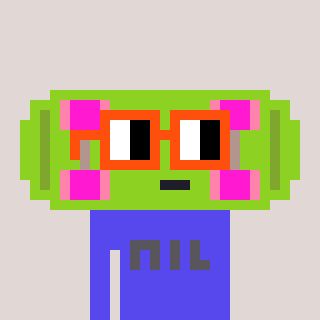
a pixel art character with square orange glasses, a skateboard-shaped head and a computerblue-colored body on a warm background